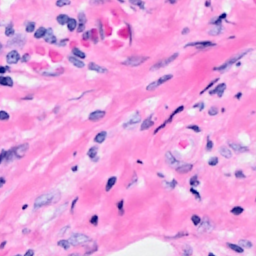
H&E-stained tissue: Breast